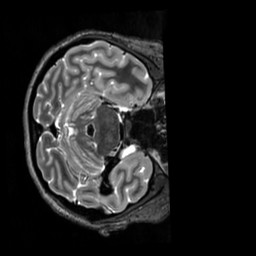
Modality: T2w
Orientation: axial
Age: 26
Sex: female
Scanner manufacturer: siemens
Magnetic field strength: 3 T
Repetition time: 3.2 s
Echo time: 0.728 s